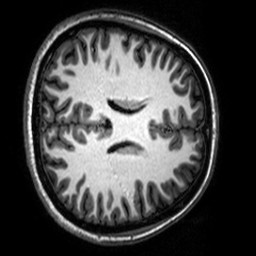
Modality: T1w
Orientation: axial